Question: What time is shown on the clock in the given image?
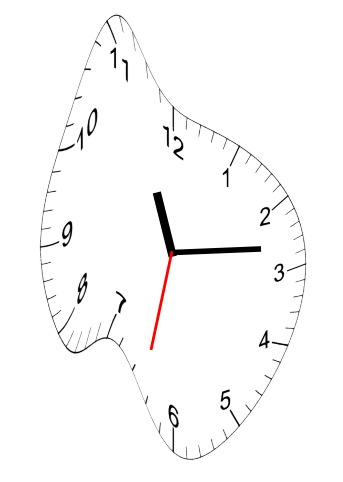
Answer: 11:13:32